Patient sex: F
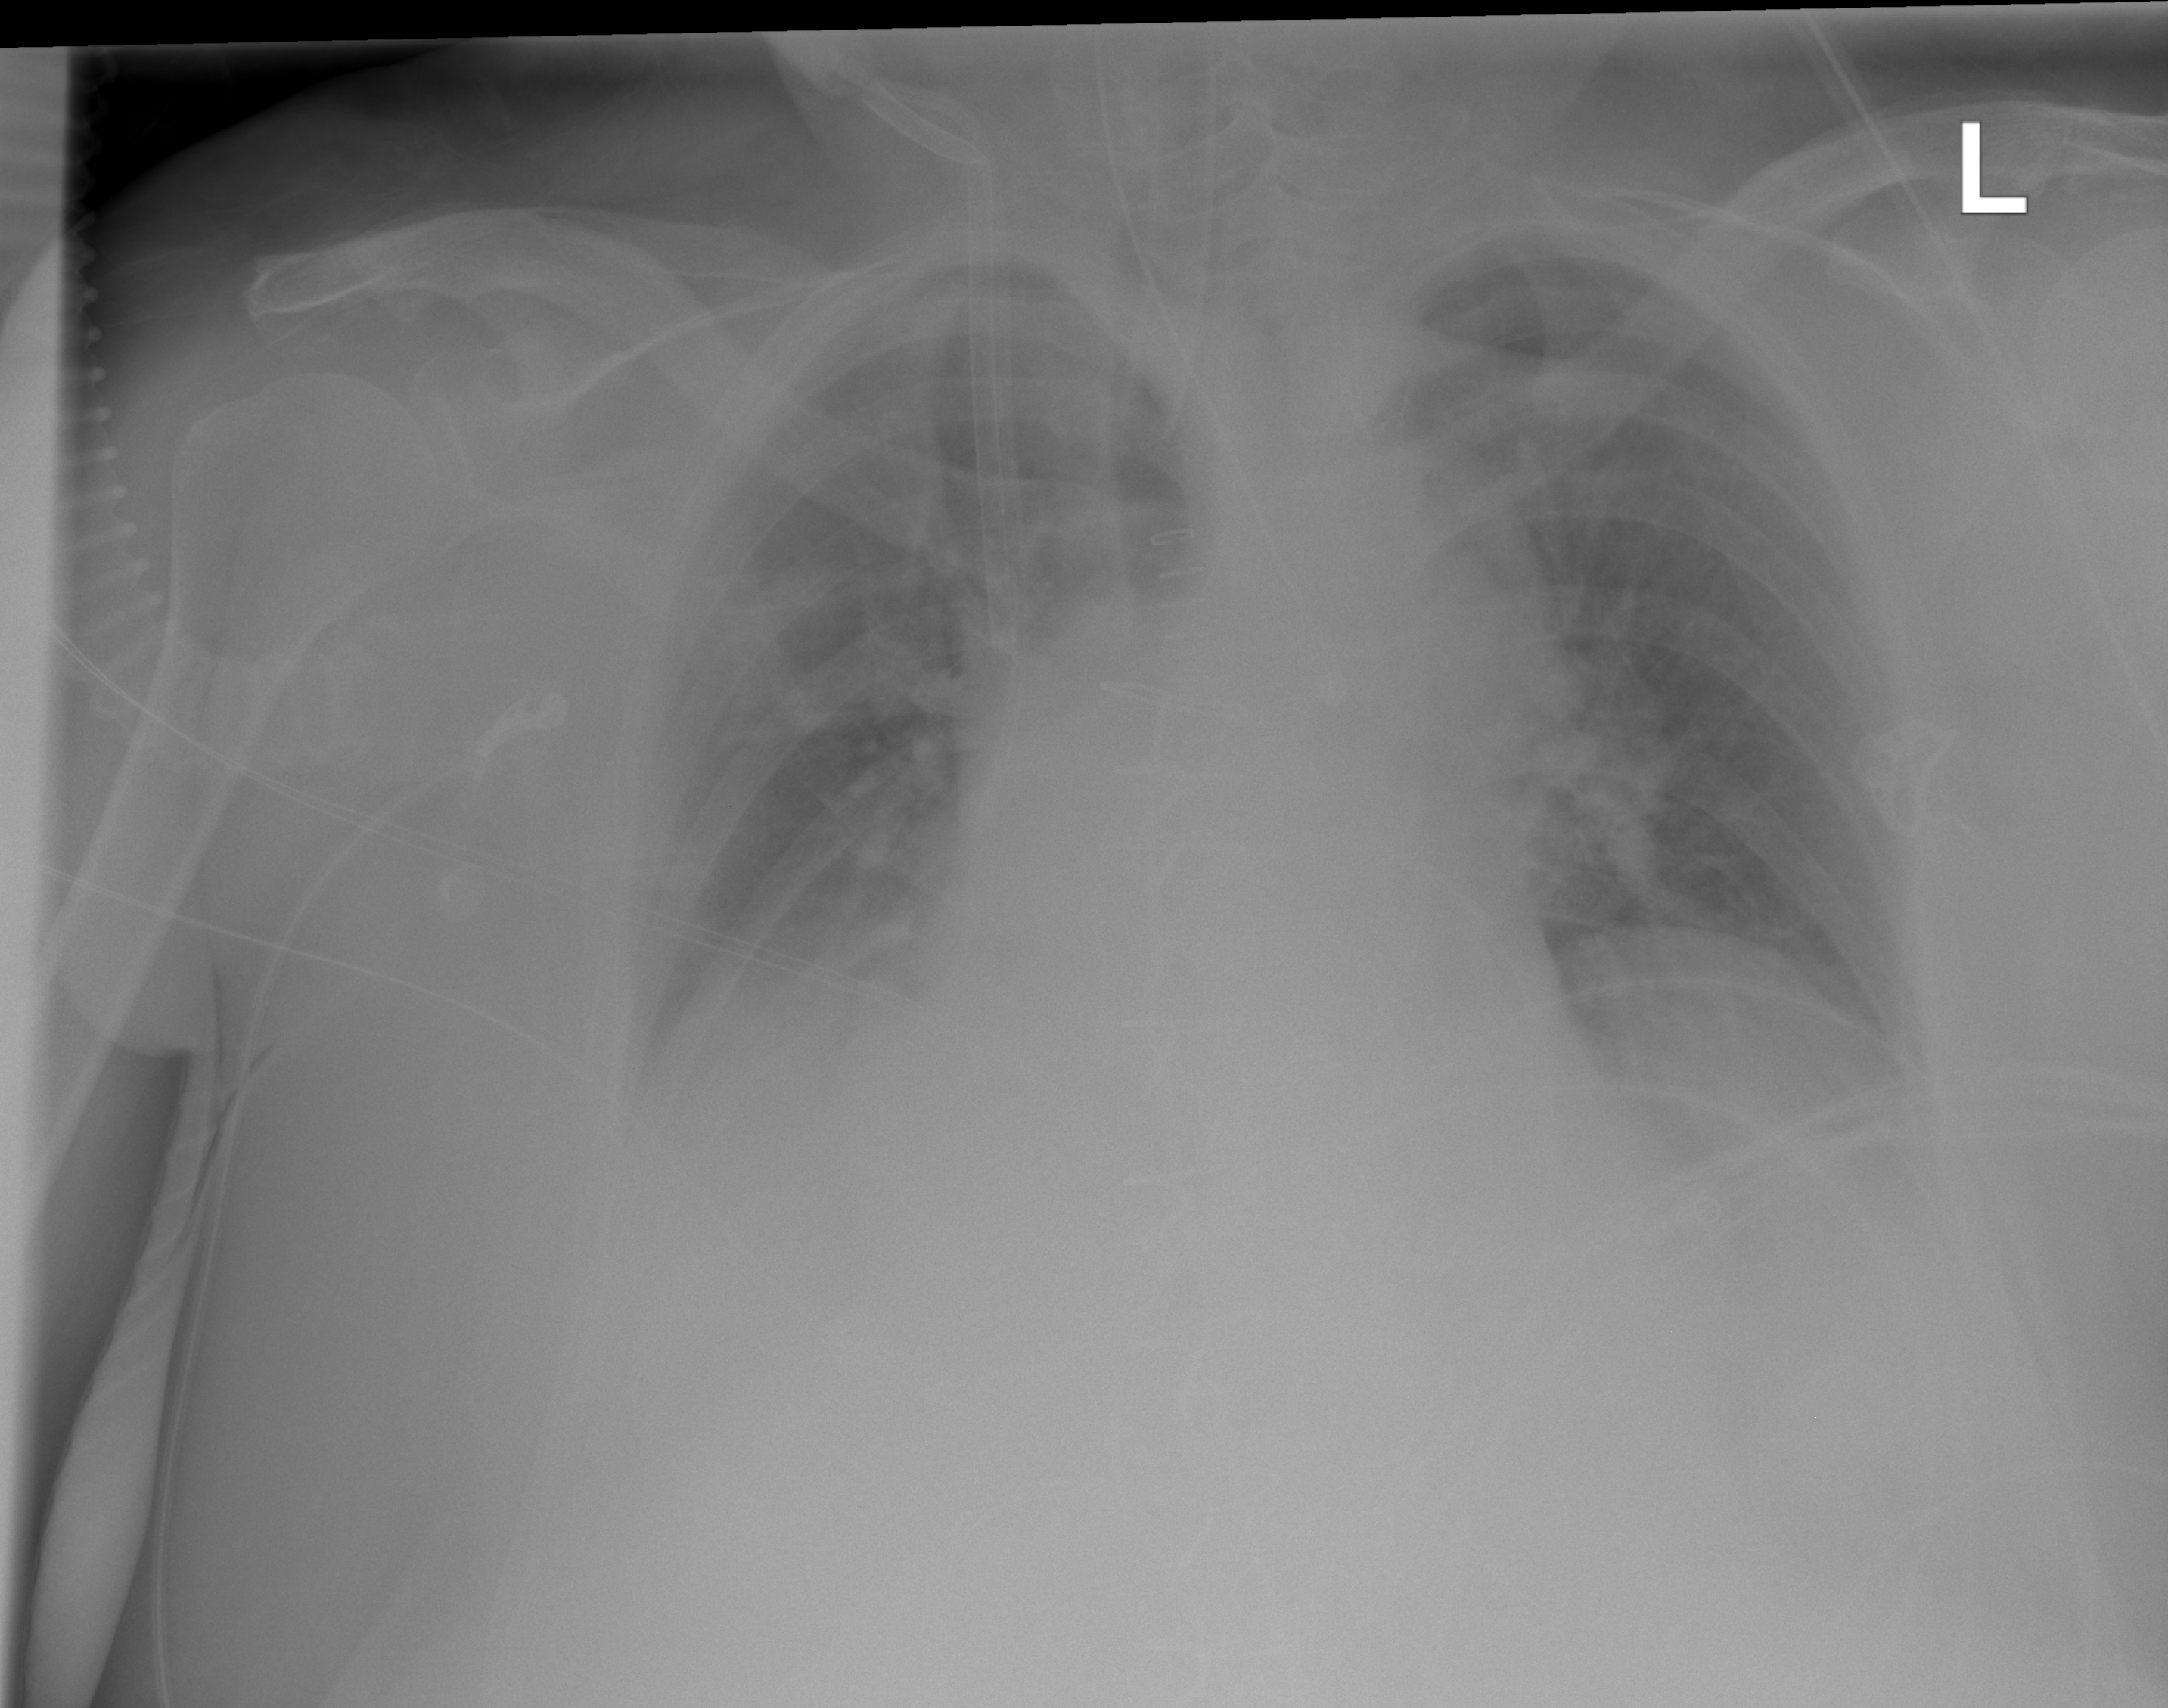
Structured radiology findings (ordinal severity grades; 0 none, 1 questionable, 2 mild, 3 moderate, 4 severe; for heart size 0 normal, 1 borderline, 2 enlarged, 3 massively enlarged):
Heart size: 0
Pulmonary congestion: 0
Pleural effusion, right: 2
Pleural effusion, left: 2
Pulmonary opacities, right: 0
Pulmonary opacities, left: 0
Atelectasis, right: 2
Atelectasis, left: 0